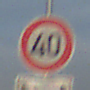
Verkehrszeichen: Geschwindigkeit40
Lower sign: LaengeEinerStrecke2
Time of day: SunriseSunset
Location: Outdoor (Nature)
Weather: PartlyCloudy
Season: NotSpecified
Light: Natural